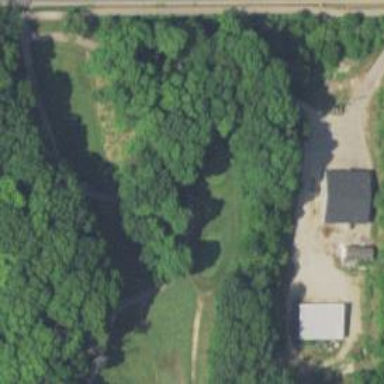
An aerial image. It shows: Path for golf carts.